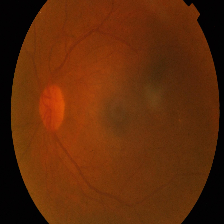
Diabetic retinopathy grade: Proliferative DR